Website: ulta-beauty
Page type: customer-info-address
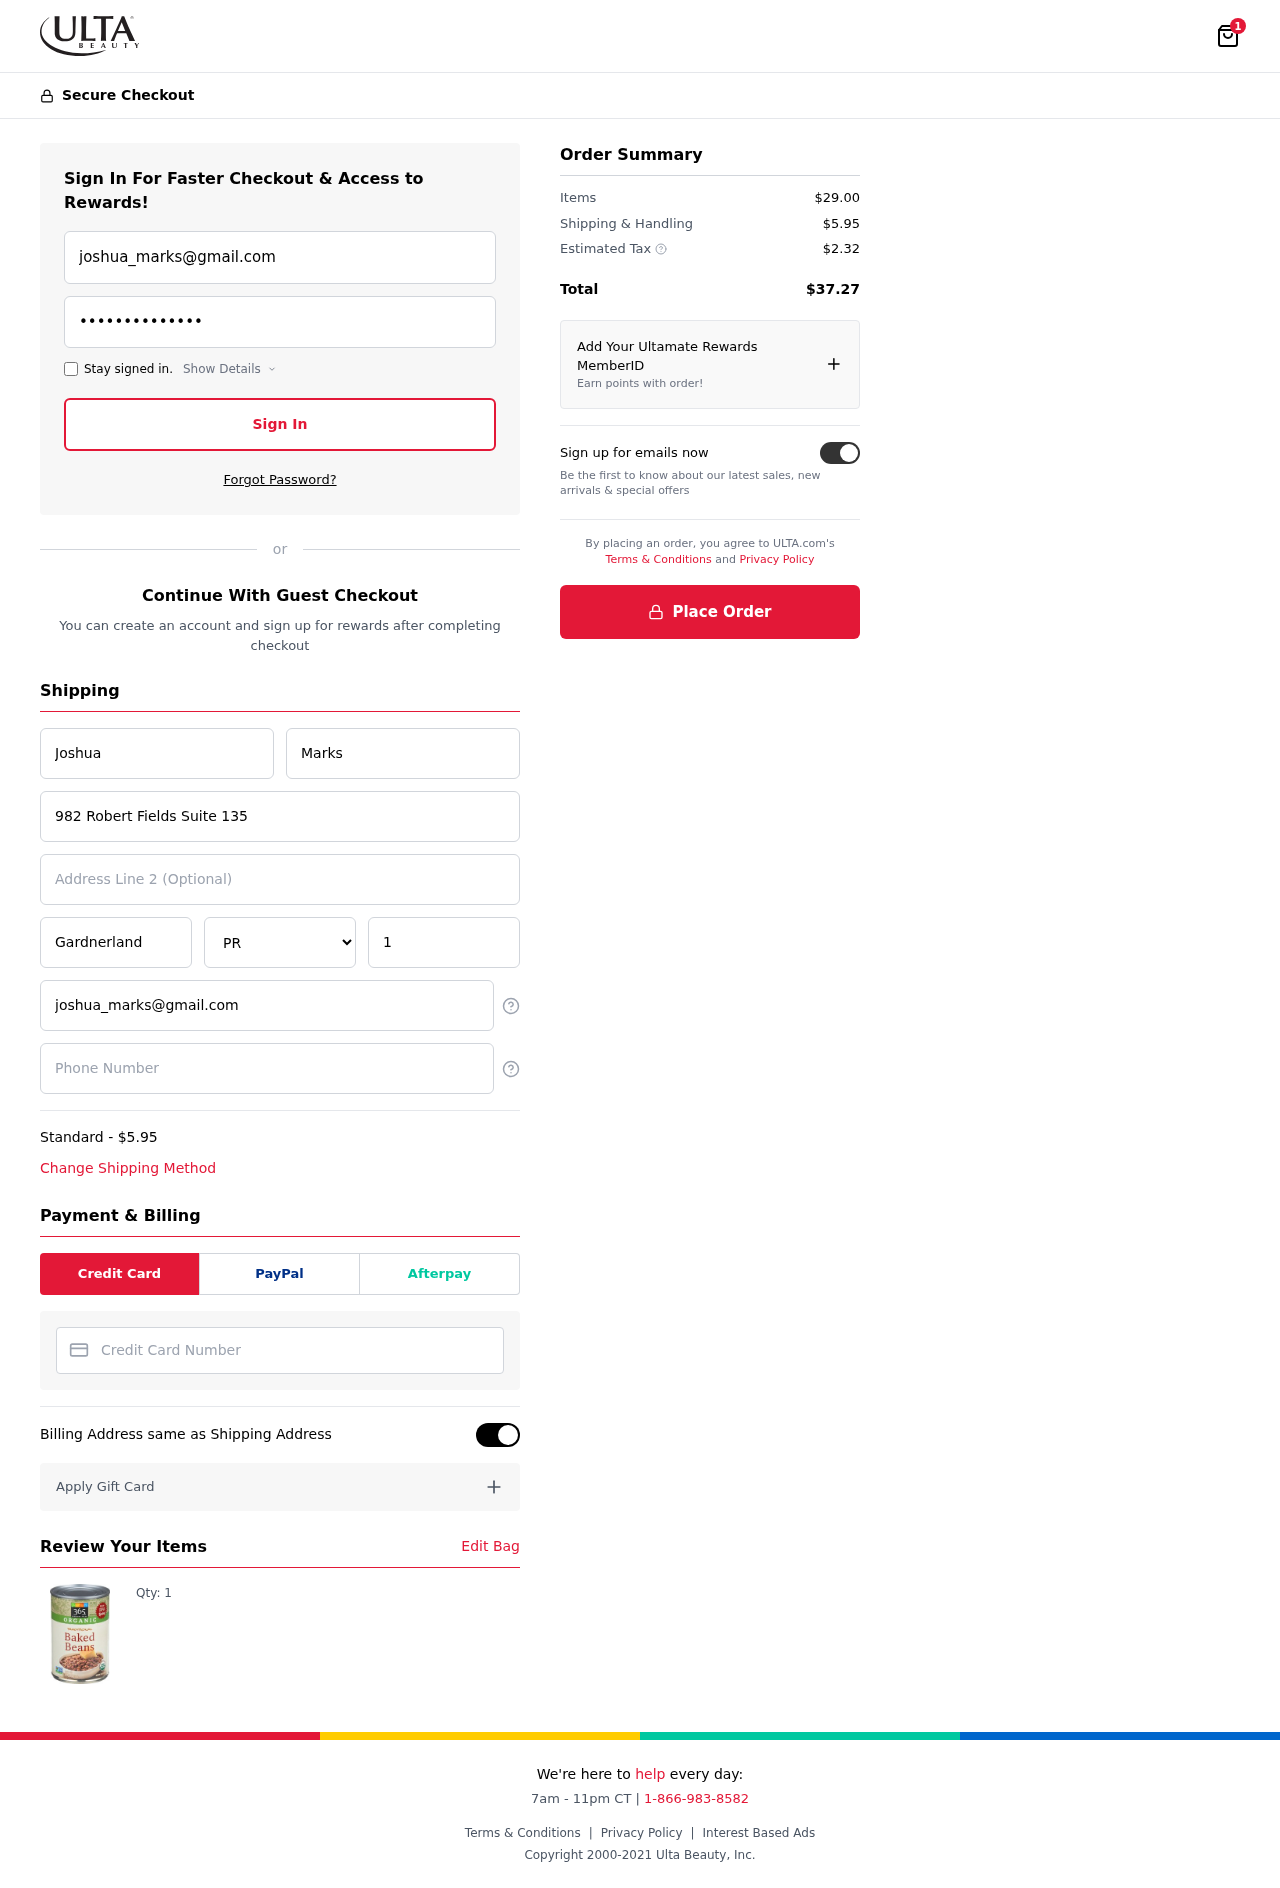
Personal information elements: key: PII_CARD_NUMBER
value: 6531 9829 2058 7551
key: PII_CITY
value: Gardnerland
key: PII_EMAIL
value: joshua_marks@gmail.com
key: PII_FIRSTNAME
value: Joshua
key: PII_LASTNAME
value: Marks
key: PII_PHONE
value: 5577416449
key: PII_POSTCODE
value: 14662
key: PII_STATE
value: PR
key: PII_STREET
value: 982 Robert Fields Suite 135
Product elements: key: PRODUCT1_QUANTITY
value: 1
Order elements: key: ORDER_NUM_ITEMS
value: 1
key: ORDER_SHIPPING_COST
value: $5.95
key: ORDER_ITEMS_TOTAL
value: $29.00
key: ORDER_SHIPPING_COST2
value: $5.95
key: ORDER_TAX
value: $2.32
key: ORDER_TOTAL
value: $37.27